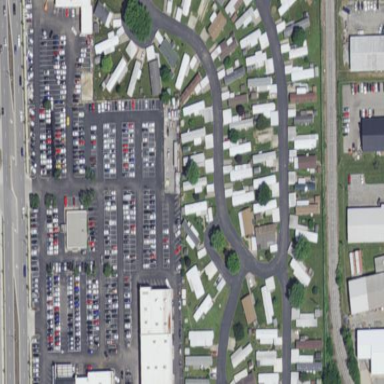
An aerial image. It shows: Mobile residential area.